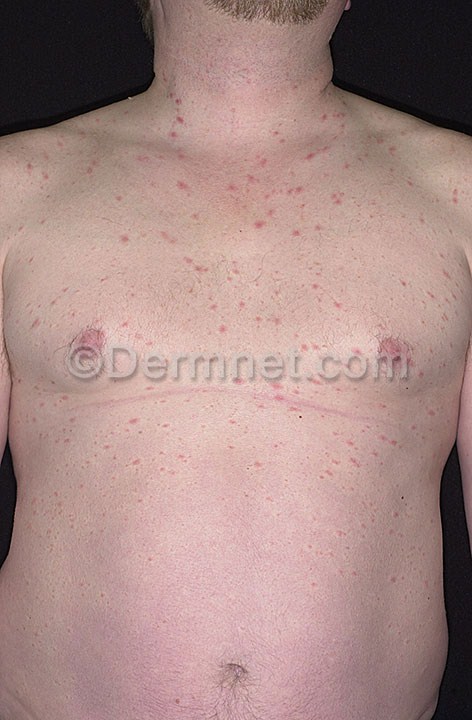
Disease: Psoriasis pictures Lichen Planus and related diseases